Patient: sex M, age 58
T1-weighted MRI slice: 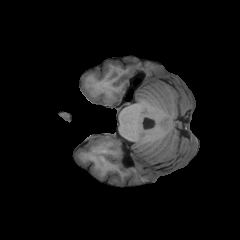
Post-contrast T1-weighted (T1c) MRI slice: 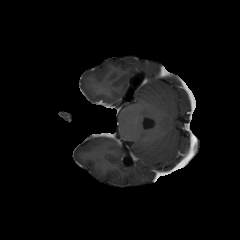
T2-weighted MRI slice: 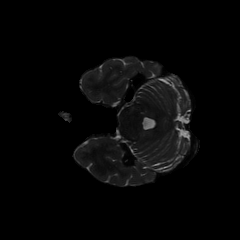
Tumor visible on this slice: no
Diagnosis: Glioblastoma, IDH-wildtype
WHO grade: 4